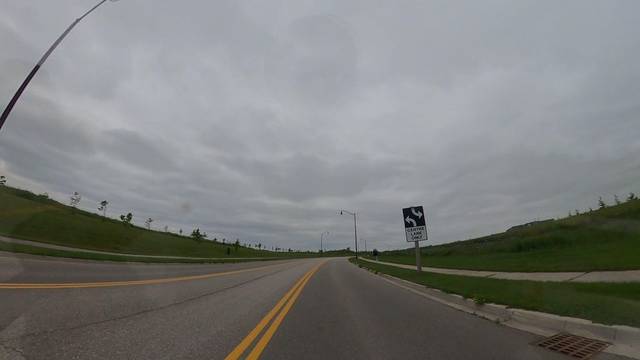
Region: Canada
Coordinates: 43.696, -80.39